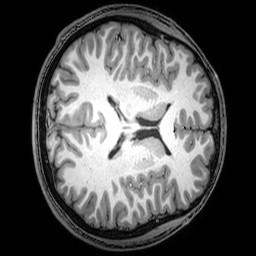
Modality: T1w
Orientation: axial
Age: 19
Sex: male
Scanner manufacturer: philips
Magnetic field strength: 3 T
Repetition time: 0.008113 s
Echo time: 0.003709 s